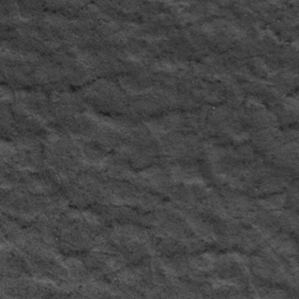
Label: frost